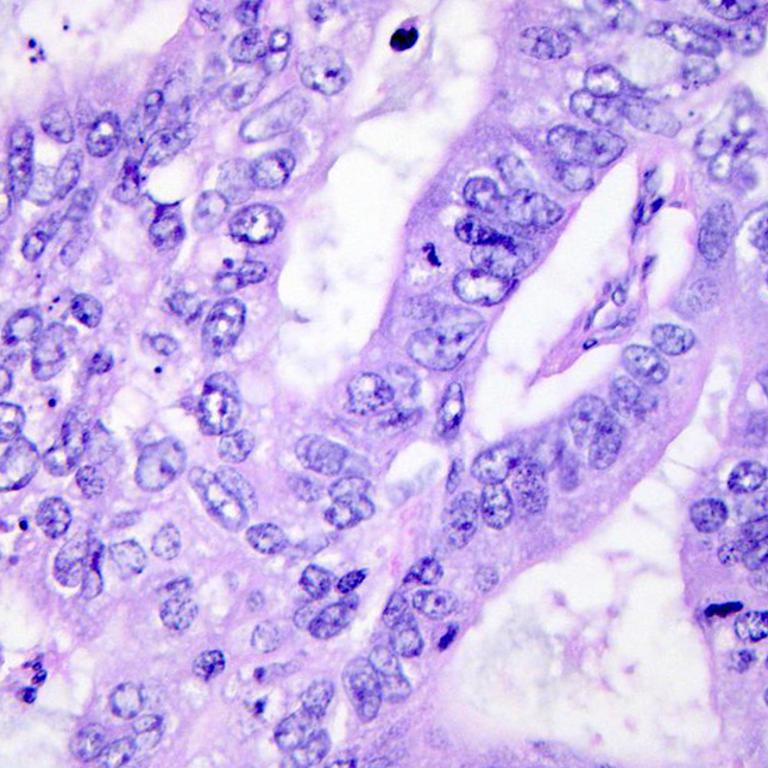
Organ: colon
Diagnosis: adenocarcinomas